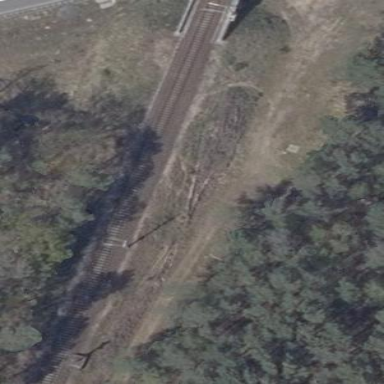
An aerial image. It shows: Railway area.